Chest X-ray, PA view. Patient: 63 years old, sex M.
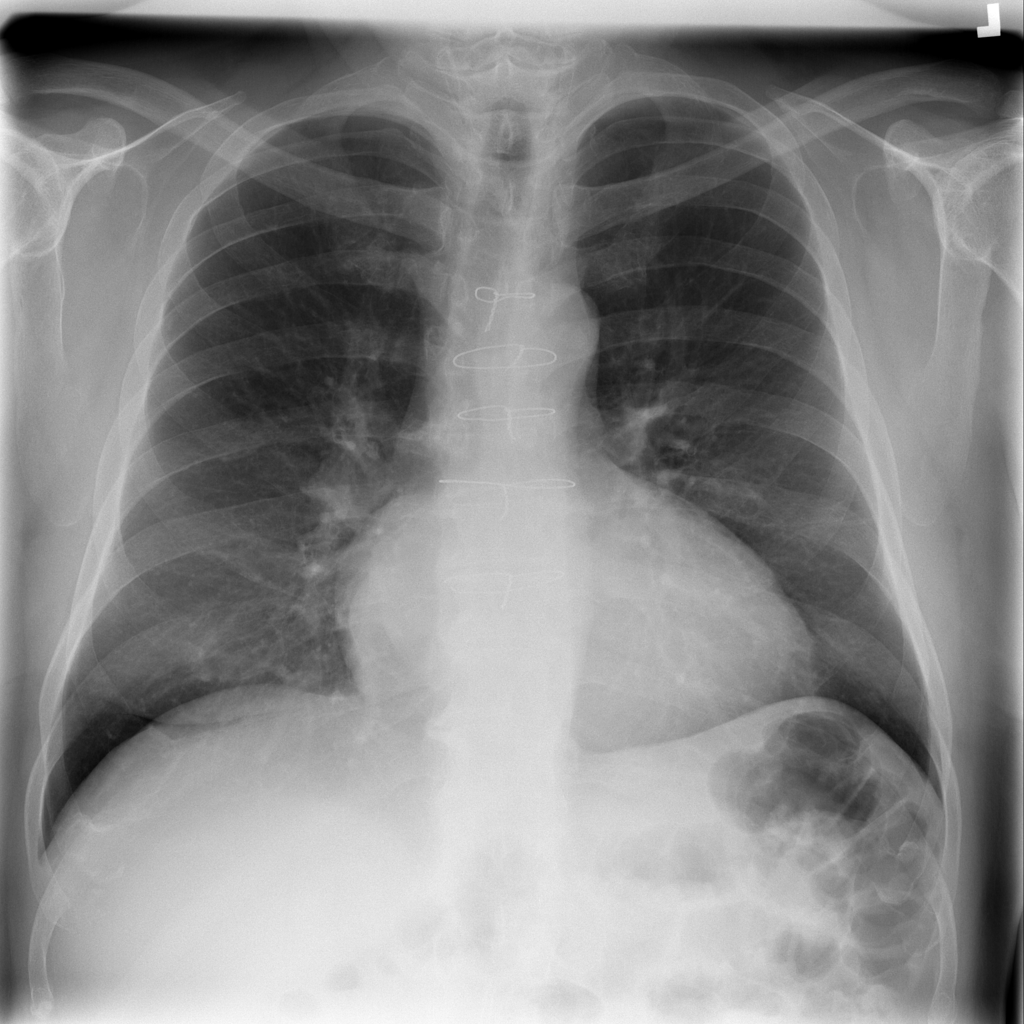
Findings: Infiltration